Question:
Here, I wrote my code with my output. I do not know about how to work with duplicate records.
'''
class Price{
int productID,totalSold=0,totalPrice=0;
double price;
public Price(int productID,double price) {
this.price= price;
this.productID=productID;
}
}
class Slips{
int personID, productID, numberOfSold,product1Sold,product2Sold,product3Sold,product4Sold,performance;
public Slips(int personID,int productID,int numberOfSold)
{
this.personID=personID;
this.productID=productID;
this.numberOfSold=numberOfSold;
}
}
class PriceComparator implements Comparator<Price>{
public int compare(Price p1,Price p2)
{
return Integer.compare(p2.totalPrice, p1.totalPrice);
}
}
public class PTestDec2009 {
static ArrayList<Price> ALPrice=new ArrayList<>();
static ArrayList<Slips> ALSlips=new ArrayList<>();
public static void main(String[] args) throws FileNotFoundException, IOException {
getPriceInfo("C:\Users\Mayank Patel\Documents\NetBeansProjects\PTestDec2009\src\ptestdec2009\price.txt");
getSlipsInfo("C:\Users\Mayank Patel\Documents\NetBeansProjects\PTestDec2009\src\ptestdec2009\slips.txt");
updateSalability();
updateSalesPersonPerformance();
}
private static void getPriceInfo(String fileName) throws FileNotFoundException, IOException {
String line=null;
BufferedReader bufferReader=new BufferedReader(new FileReader(fileName));
while((line=bufferReader.readLine())!=null)
{
StringTokenizer tokenizer=new StringTokenizer(line);
while(tokenizer.hasMoreTokens())
{
ALPrice.add(new Price(Integer.parseInt(tokenizer.nextToken()),Double.parseDouble(tokenizer.nextToken())));
}
}
}
private static void getSlipsInfo(String fileName) throws FileNotFoundException, IOException {
String line=null;
BufferedReader bufferReader= new BufferedReader(new FileReader(fileName));
while((line=bufferReader.readLine())!=null)
{
StringTokenizer tokenizer=new StringTokenizer(line);
while(tokenizer.hasMoreTokens())
{
ALSlips.add(new Slips(Integer.parseInt(tokenizer.nextToken()),Integer.parseInt(tokenizer.nextToken()), Integer.parseInt(tokenizer.nextToken())));
//updateSalesPersonPerformance(Integer.parseInt(tokenizer.nextToken()),Integer.parseInt(tokenizer.nextToken()), Integer.parseInt(tokenizer.nextToken()));
}
}
}
private static void updateSalesPersonPerformance()
{
for(int plooper=0;plooper<ALPrice.size();plooper++)
{
for(int slooper=0;slooper<ALSlips.size();slooper++)
{
if(ALPrice.get(plooper).productID == ALSlips.get(slooper).productID)
{
switch (ALSlips.get(slooper).productID) {
case 1:
ALSlips.get(slooper).product1Sold += ALSlips.get(slooper).numberOfSold;
break;
case 2:
ALSlips.get(slooper).product2Sold += ALSlips.get(slooper).numberOfSold;
break;
case 3:
ALSlips.get(slooper).product3Sold += ALSlips.get(slooper).numberOfSold;
break;
case 4:
ALSlips.get(slooper).product4Sold += ALSlips.get(slooper).numberOfSold;
break;
default:
break;
}
ALSlips.get(slooper).performance += ALPrice.get(plooper).price* ALSlips.get(slooper).numberOfSold;
}
}
}
System.out.println("
PERSONID"+" "+"PRODUCT1"+" "+"PRODUCT2"+" "+"PRODUCT3"+" "+"PRODUCT4"+" "+"PERFORMANCE");
for(int slooper=0;slooper<ALSlips.size();slooper++)
{
System.out.println(ALSlips.get(slooper).personID+" "+ALSlips.get(slooper).product1Sold+" "+ALSlips.get(slooper).product2Sold+" "+ALSlips.get(slooper).product3Sold+" "+ALSlips.get(slooper).product4Sold+" "+ALSlips.get(slooper).performance);
}
}
private static void updateSalability() {
for(int plooper=0;plooper<ALPrice.size();plooper++)
{
for(int slooper=0;slooper<ALSlips.size();slooper++)
{
if(ALPrice.get(plooper).productID == ALSlips.get(slooper).productID)
{
ALPrice.get(plooper).totalSold += ALSlips.get(slooper).numberOfSold;
ALPrice.get(plooper).totalPrice += ALPrice.get(plooper).price * ALSlips.get(slooper).numberOfSold;
}
}
}
Collections.sort(ALPrice,new PriceComparator());
System.out.println("PRODUCTID"+" "+"TotalSold"+" "+"TotalPrice");
for(int plooper=0;plooper<ALPrice.size();plooper++)
{
System.out.println(ALPrice.get(plooper).productID+" "+ALPrice.get(plooper).totalSold+" "+ALPrice.get(plooper).totalPrice);
}
}
}
'''
so please help me to get my expected output. I attached image file with my output and expected output.
Thanks in advance.
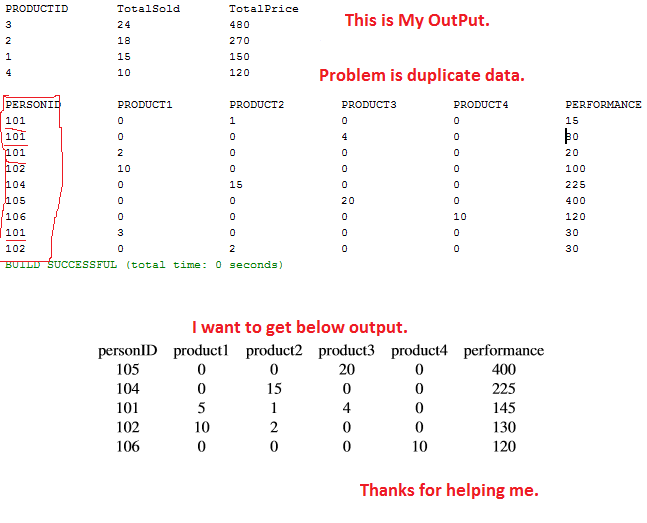
Answer: just use this:
'''
public static void removeDuplicates(){
ArrayList<Slips> newRay = new ArrayList<Slips>();
for(Slips s : ALSlips){
boolean hasAlready = false;
for(Slips d: newRay){
if(d.personID == s.personID){
d.product1Sold += s.product1Sold;
d.product2Sold += s.product2Sold;
d.product3Sold += s.product3Sold;
d.product4Sold += s.product4Sold;
d.numberOfSold += s.numberOfSold;
d.performance += s.performance;
hasAlready = true;
}
}
if(!hasAlready){
newRay.add(s);
}
}
ALSlips = newRay;
}
'''
I beg of you though, please rewrite this, or comment it, or something!! unless you are doing this for your job. then leave it how it is. they won't be able to fire you.